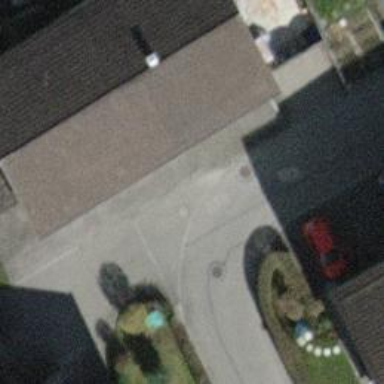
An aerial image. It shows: Residential road with parking aisle.